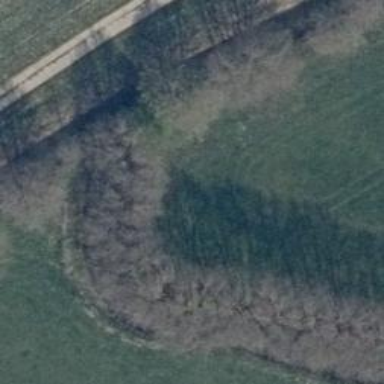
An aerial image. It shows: Row of trees in natural setting.